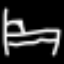
Label: bed